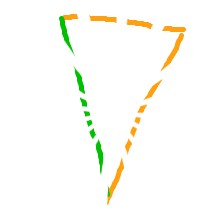
Shape: triangle